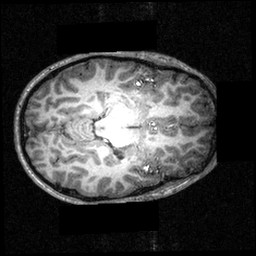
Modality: T1w
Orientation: axial
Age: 16
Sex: male
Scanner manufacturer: siemens
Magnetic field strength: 3.951 T
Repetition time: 1.5 s
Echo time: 0.00335 s